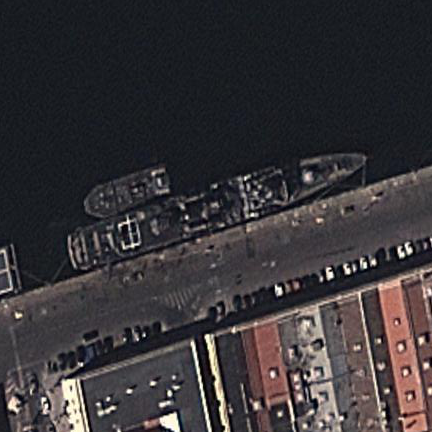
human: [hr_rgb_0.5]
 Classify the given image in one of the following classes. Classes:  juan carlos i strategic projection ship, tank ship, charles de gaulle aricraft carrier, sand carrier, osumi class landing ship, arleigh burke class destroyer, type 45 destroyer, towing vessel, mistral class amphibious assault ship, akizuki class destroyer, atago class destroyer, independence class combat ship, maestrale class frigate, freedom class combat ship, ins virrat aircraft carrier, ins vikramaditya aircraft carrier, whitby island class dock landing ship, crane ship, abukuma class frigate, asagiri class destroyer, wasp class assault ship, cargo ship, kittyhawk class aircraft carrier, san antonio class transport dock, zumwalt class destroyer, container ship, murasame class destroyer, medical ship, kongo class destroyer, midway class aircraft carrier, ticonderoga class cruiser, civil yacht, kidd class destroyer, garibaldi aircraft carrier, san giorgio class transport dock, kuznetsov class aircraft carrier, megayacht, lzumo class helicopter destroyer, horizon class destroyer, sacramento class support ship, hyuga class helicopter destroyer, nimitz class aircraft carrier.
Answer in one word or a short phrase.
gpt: Ticonderoga class cruiser